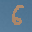
Label: 6